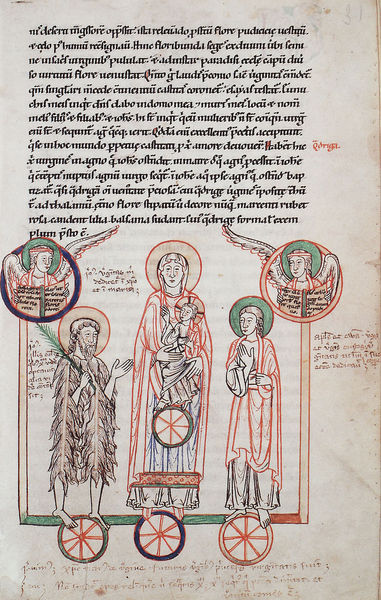
Titel: Speculum virginum
Institution: Köln, Historisches Archiv
Schlagwörter: blau, flügel, weiß, grün, menschen, bunt, schwarz, rot, bibel, johannes, täufer, kind, mutter, blatt, räder, engel, schrift, farben, speichen, rad, palmwedel, seite, gebet, buchseite, heiligenschein, jesus, heilige, maria, madonna, handschrift, johannes der täufer, muttergottes, marginalien